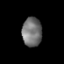
Tissue: prostate
Cell type: T cells
Senescence score: 0.2119
Nuclear area (px): 562
Mean DAPI intensity: 114.705